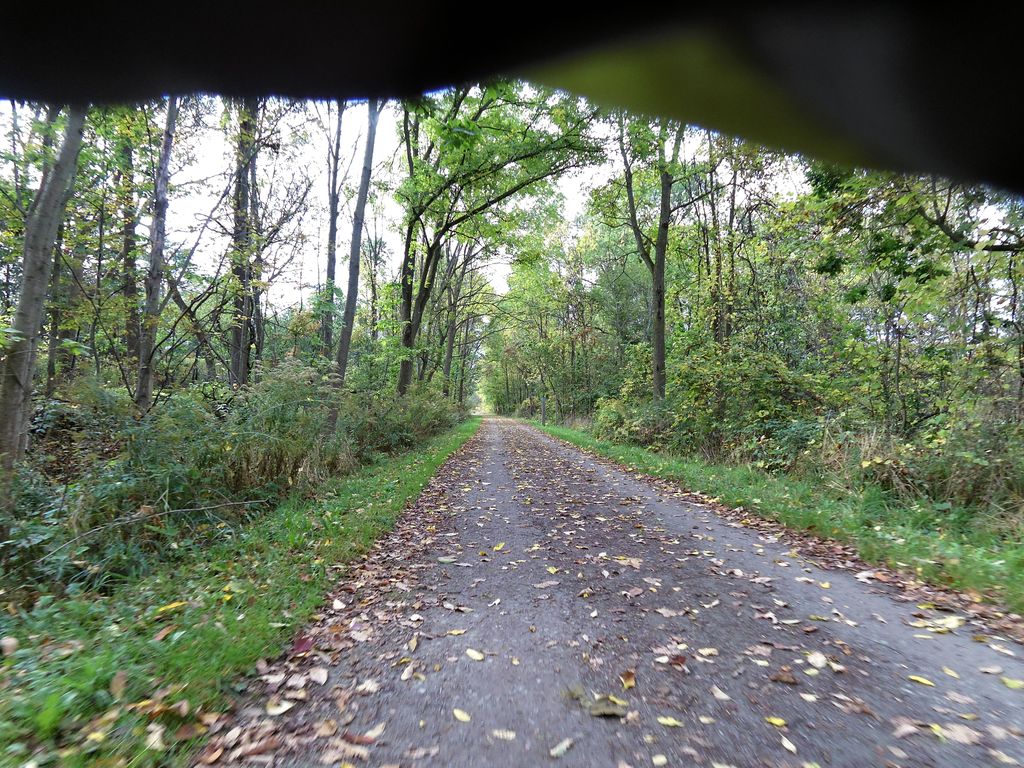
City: hamilton